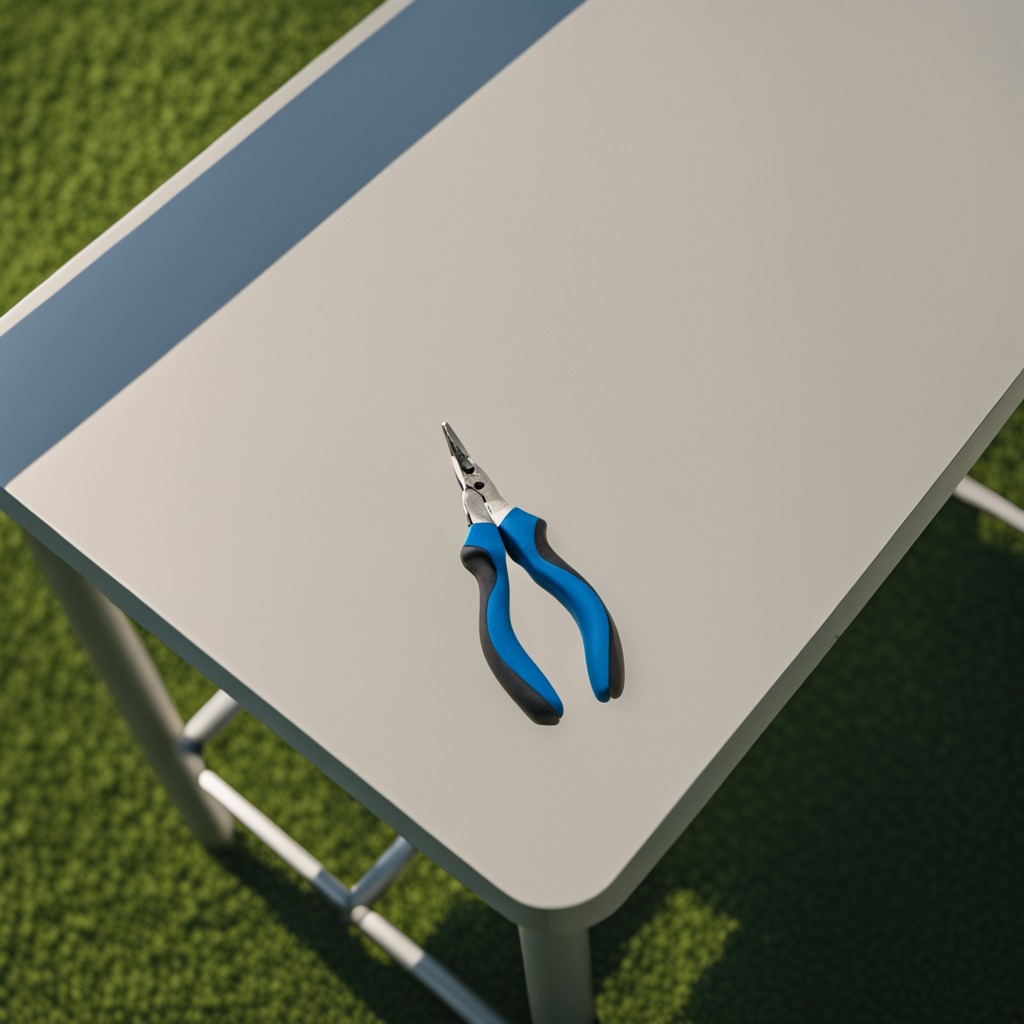
A plier is lying on the table.